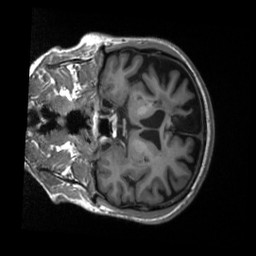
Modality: T1w
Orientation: coronal
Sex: female
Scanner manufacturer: siemens
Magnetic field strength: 3 T
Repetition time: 2.3 s
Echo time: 0.00226 s